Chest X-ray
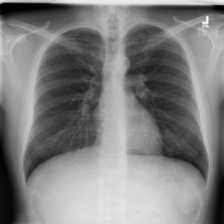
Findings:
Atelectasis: negative
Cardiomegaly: negative
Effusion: negative
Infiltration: negative
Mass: negative
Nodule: negative
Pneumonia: negative
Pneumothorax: negative
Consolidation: negative
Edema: negative
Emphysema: negative
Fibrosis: negative
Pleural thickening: negative
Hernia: negative